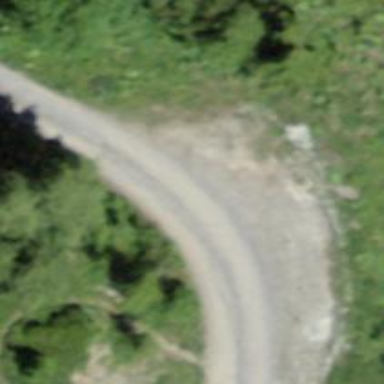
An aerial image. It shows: Passing place on the road.